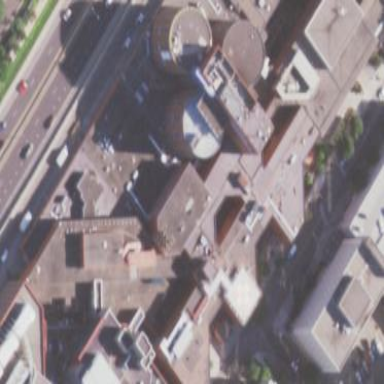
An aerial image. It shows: Hospital providing healthcare services.